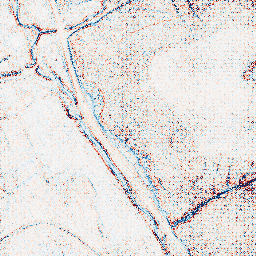
Category: edge_preserving
Decomposition family: bilateral
Decomposition parameters: d: 5
sigma_color: 50
sigma_space: 75
Upsampling method: regularized
Upsampling parameters: scale: 4
lambda_reg: 0.1
Upsampling scale: 4